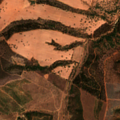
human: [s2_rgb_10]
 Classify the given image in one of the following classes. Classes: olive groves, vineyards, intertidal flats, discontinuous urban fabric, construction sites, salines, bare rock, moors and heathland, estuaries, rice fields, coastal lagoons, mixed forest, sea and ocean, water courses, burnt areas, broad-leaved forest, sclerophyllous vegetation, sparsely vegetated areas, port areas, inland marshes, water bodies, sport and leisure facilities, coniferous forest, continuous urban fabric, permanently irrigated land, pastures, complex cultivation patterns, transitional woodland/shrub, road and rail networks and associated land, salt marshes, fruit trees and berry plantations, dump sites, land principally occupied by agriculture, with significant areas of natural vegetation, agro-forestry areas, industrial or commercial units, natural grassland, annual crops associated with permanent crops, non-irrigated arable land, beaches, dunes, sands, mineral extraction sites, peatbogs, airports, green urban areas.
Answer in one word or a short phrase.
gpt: non-irrigated arable land, agro-forestry areas, broad-leaved forest, coniferous forest, transitional woodland/shrub